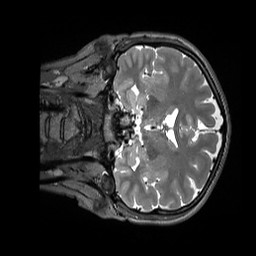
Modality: T2w
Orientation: coronal
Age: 25
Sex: female
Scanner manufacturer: siemens
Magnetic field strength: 3 T
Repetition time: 3.2 s
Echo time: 0.408 s